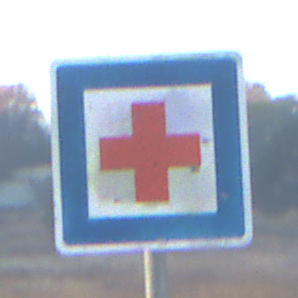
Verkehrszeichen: ErsteHilfe
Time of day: Dawn
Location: Outdoor (Nature)
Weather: Clear
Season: NotSpecified
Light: Natural